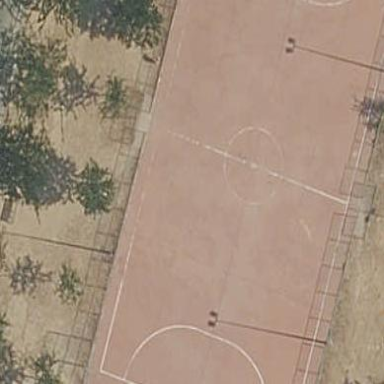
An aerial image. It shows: Futsal pitch for leisure and sports activities.